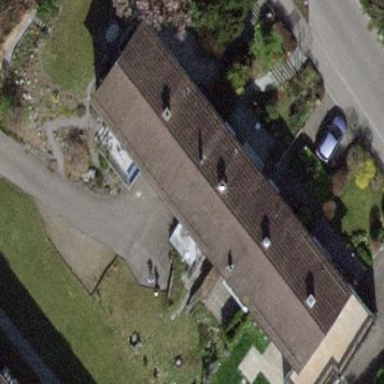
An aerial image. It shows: Terrace building.